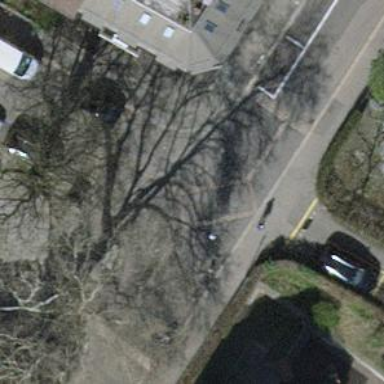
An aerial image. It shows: Traffic calming table.